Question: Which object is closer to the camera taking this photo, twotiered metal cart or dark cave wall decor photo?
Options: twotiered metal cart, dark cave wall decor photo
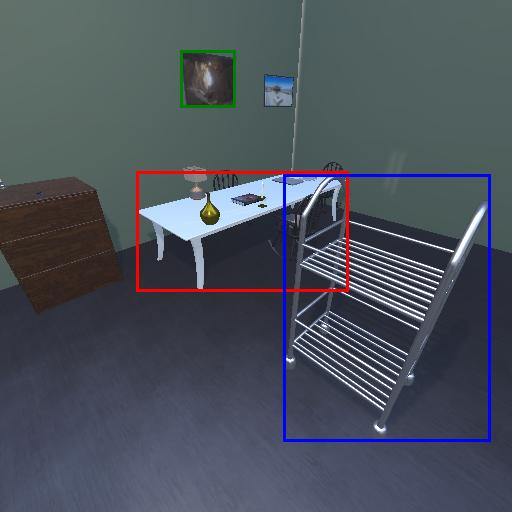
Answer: twotiered metal cart